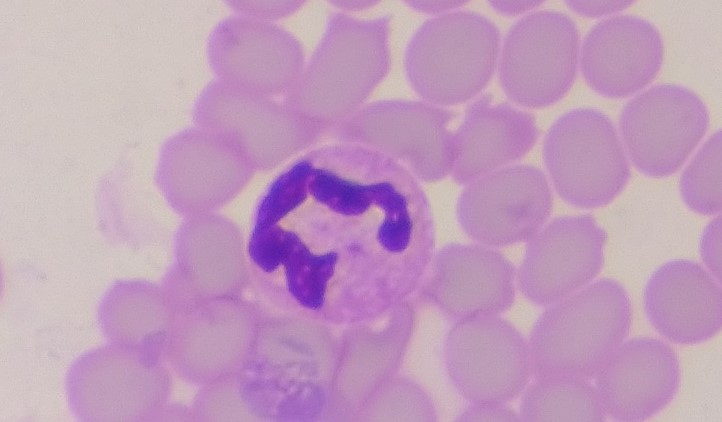
White blood cell type: Neutrophil